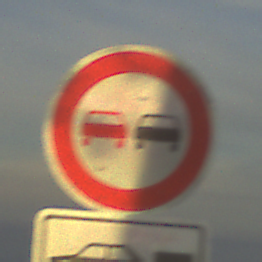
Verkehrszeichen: Ueberholverbot
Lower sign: HinweisDurchSinnbild15
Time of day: SunriseSunset
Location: Outdoor (Nature)
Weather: PartlyCloudy
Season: Summer
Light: Natural